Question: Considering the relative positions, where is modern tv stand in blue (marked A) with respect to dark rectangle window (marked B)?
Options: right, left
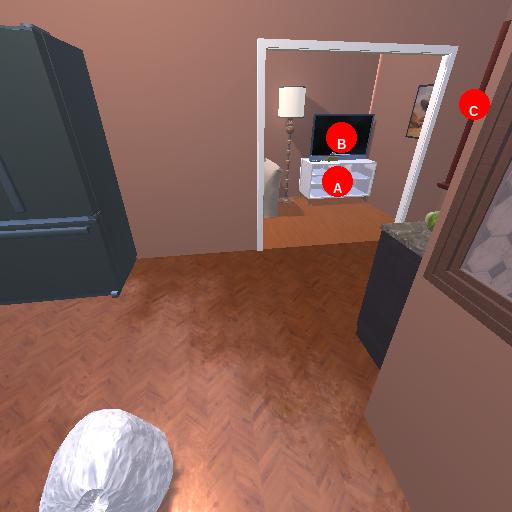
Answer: right